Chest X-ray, PA view. Patient: 13 years old, sex M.
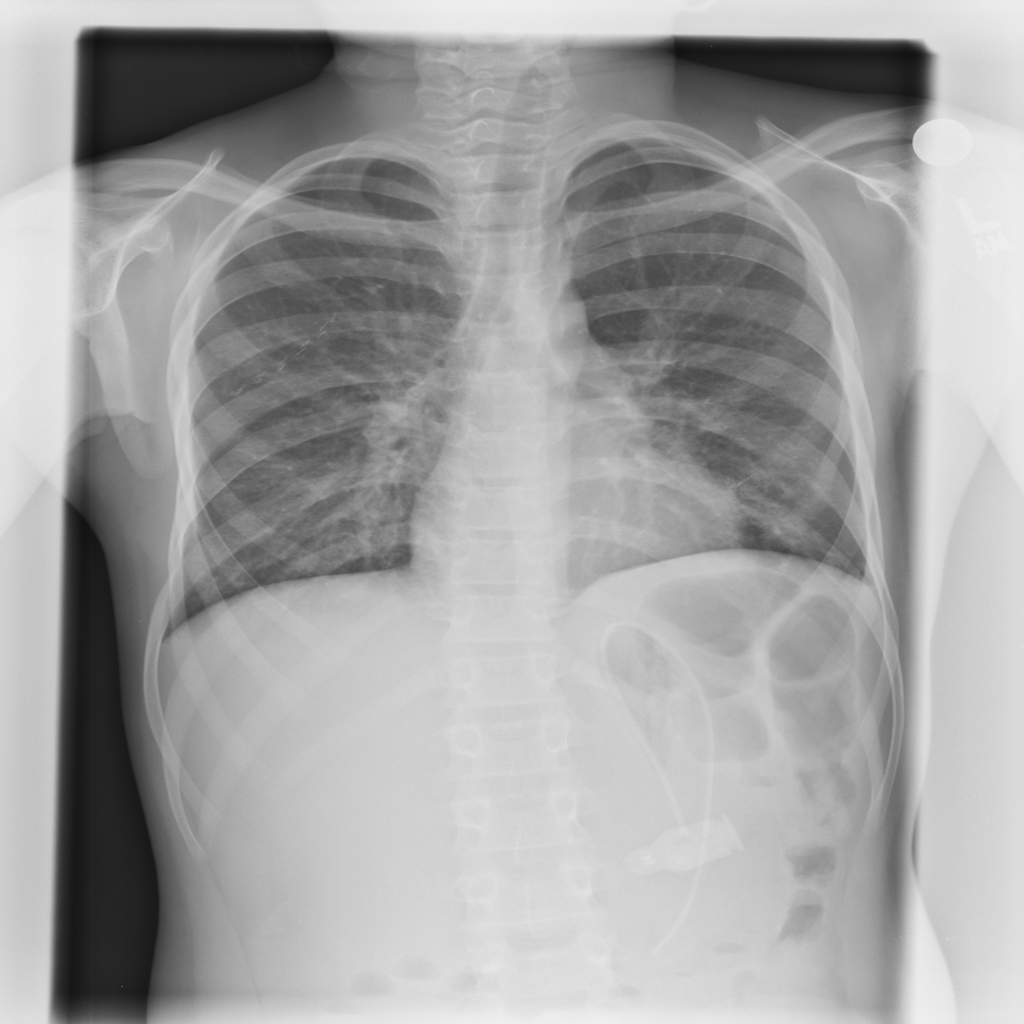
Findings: No Finding